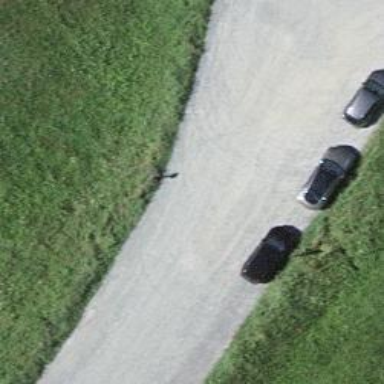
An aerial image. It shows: Gravel service road.